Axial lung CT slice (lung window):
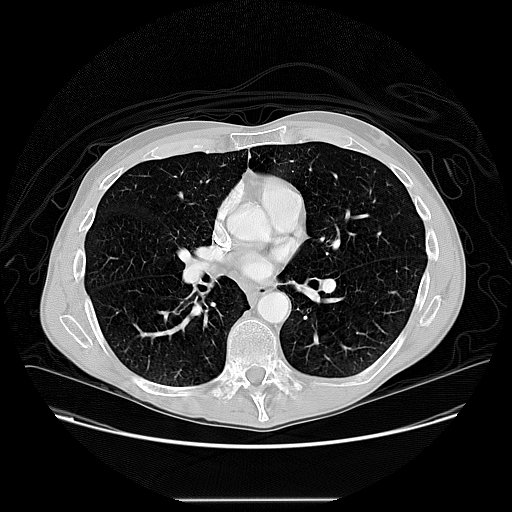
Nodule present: no